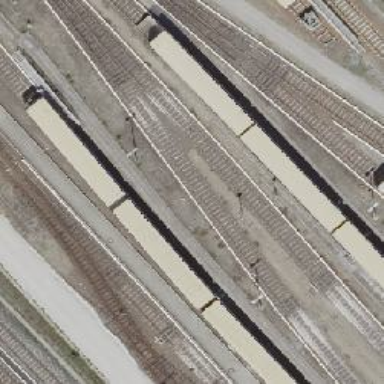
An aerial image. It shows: Yard serving electrified light rail.